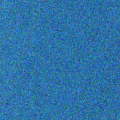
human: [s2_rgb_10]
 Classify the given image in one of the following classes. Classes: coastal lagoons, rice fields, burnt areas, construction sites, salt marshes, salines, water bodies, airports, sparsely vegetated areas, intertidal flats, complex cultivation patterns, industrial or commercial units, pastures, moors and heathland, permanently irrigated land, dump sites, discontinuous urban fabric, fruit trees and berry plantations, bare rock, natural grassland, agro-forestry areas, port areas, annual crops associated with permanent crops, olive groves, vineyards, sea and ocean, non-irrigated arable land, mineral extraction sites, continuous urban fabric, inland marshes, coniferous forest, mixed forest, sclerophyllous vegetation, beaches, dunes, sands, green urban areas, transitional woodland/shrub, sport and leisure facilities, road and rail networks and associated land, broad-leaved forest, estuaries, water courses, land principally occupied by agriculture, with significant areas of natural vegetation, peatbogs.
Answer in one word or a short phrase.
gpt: sea and ocean